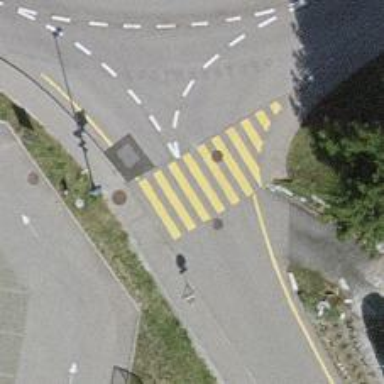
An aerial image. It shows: Zebra crossing on the road.